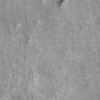
Atmospheric dust classification: not_dusty